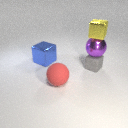
small yellow metal cube above large purple metal sphere